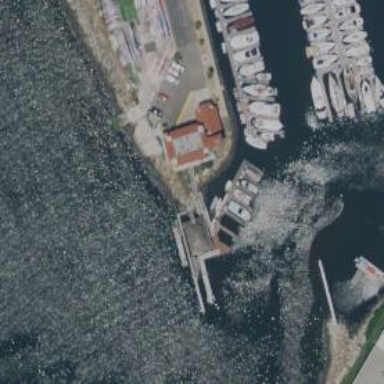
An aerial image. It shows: Man-made pier.